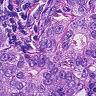
Metastatic tissue present: yes